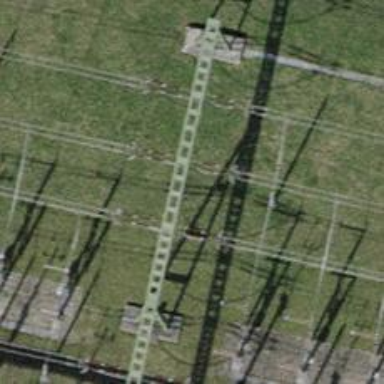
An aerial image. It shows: Insulator used in power systems.